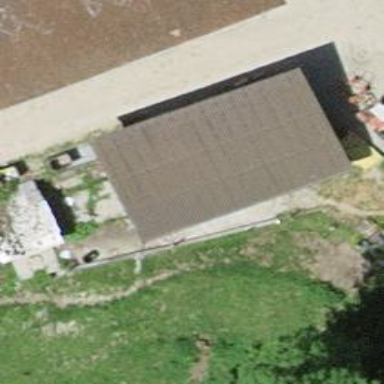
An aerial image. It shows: Farm auxiliary building.